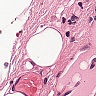
Metastatic tissue present: no